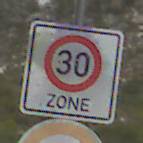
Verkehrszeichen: BeginnZone30
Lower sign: Ueberholverbot
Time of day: Midday
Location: Outdoor (Nature)
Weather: Overcast
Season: NotSpecified
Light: Natural